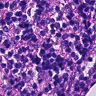
Metastatic tissue present: no